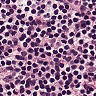
Metastatic tissue present: no